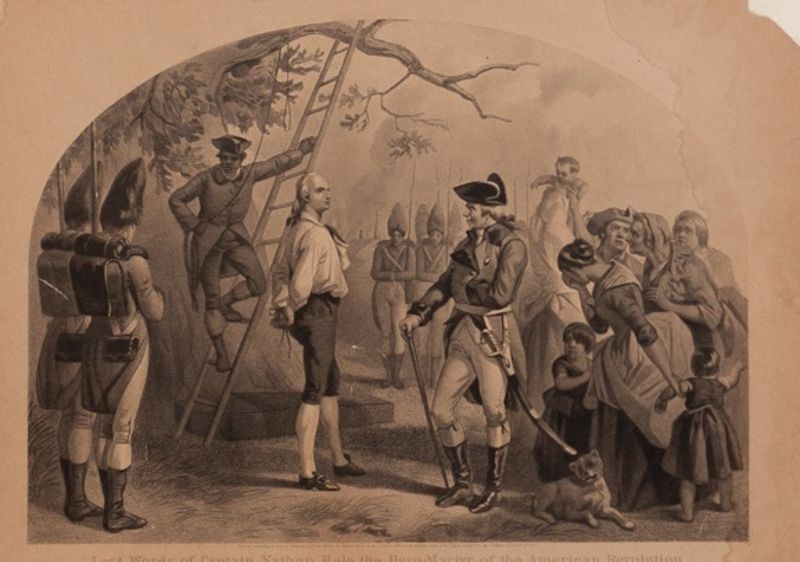
Titel: Last Words of Captain Nathan Hale, the Hero-Martyr of the American Revolution
Künstler: Alexander Hay Ritchie
Standort: Amherst (Massachusetts, USA)
Institution: Mead Art Museum, Amherst College
Schlagwörter: crowd, hands, hat, men, military, people, soldier, soldiers, sword, swords, white, women, black, woman, man, tree, death, child, uniform, drawing, army, dog, hats, boots, revolution, ladder, british, dead, rope, children, public, trunk, cat, family, historical, history, watching, engraving, pencil, animal, war, american, cane, baby, peace, kids, hanging, branch, weeping, spears, guards, washington, sepia, wig, gun, guns, slave, general, execution, prisoner, rifle, crying, trial, wife, coffin, colonial, communication, laddar, gallows, backpack, hang, pack, bayonets, captain, leader, tense, solider, hangman, onlookers, noose, hamilton, patriot, ld, negotiation, lynch, lynching, carbine, errors, convict, armie, uniformssoldiers, defiant